Question: In my XPages applications I frequently use (com.ibm.jscript.std.ObjectObject) to cache data. To check if the performance improves if I use instead, I benchmarked the execution times of the following code snippets (SSJS):

All three code snippets do the same: they create and fill either a SSJS Object or a HashMap with different types of data / objects. For each of the snippets I measured the average execution times over 1000 runs, with n (=maximum loop index in the snippet) being <PHONE> (1 million). The benchmarks were performed on a Domino 9.0.1 server using java.lang.System.nanoTime .
The the are as follows:
- - -
In other words:
- - -
My questions are as follows:
1. I frequently see SSJS code where HashMaps are used to store data. Why not use the standard SSJS objects if they provide better performance?
2. Why is it so much more inefficient to use the put method instead of the SSJS "." notation to set the value of a HashMap?
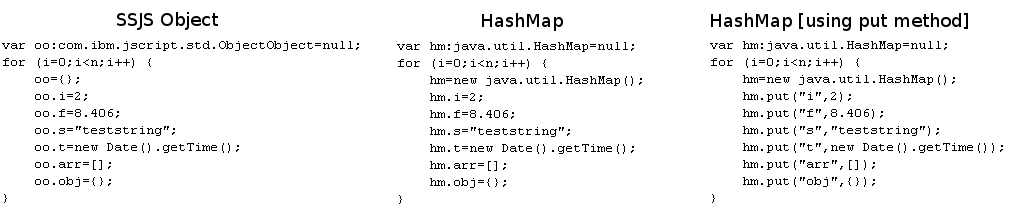
Answer: Looking at your code (you should put code there, not an image), you are comparing apples and oranges.
'''
oo = {};
'''
initializes the JS object once, in the second loop it overwrites the existing object.
'''
hw = new HashMap();
'''
generates a new object each time and throws the old one to the garbage collector. That will be slower.
Your conclusion: " a Hashmap took xx longer" is not supported by your data. The code you wrote supports " HashMaps in quick sequence is slower".
If you want to run a reasonable test you need to:
-
The main reason for HashMaps: you can use them in Java too and you can't accidentally add functionality to them as you can with a JavaScript object. The dot vs. put conversion is due to the different type conversion mechanism.